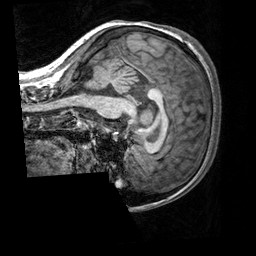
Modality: T1w
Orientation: sagittal
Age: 18
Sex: female
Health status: healthy
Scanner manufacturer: siemens
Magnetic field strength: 3 T
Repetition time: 2.3 s
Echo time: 0.00303 s